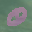
Label: 0